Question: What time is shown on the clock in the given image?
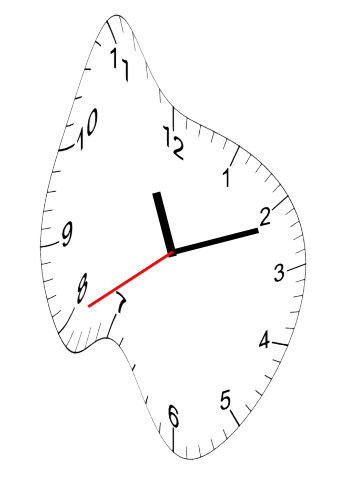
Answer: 11:11:40